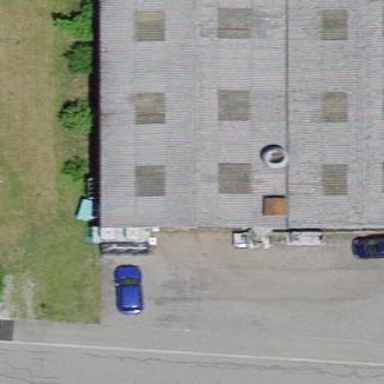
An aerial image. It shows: Warehouse building.